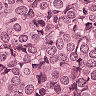
Metastatic tissue present: yes